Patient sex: F
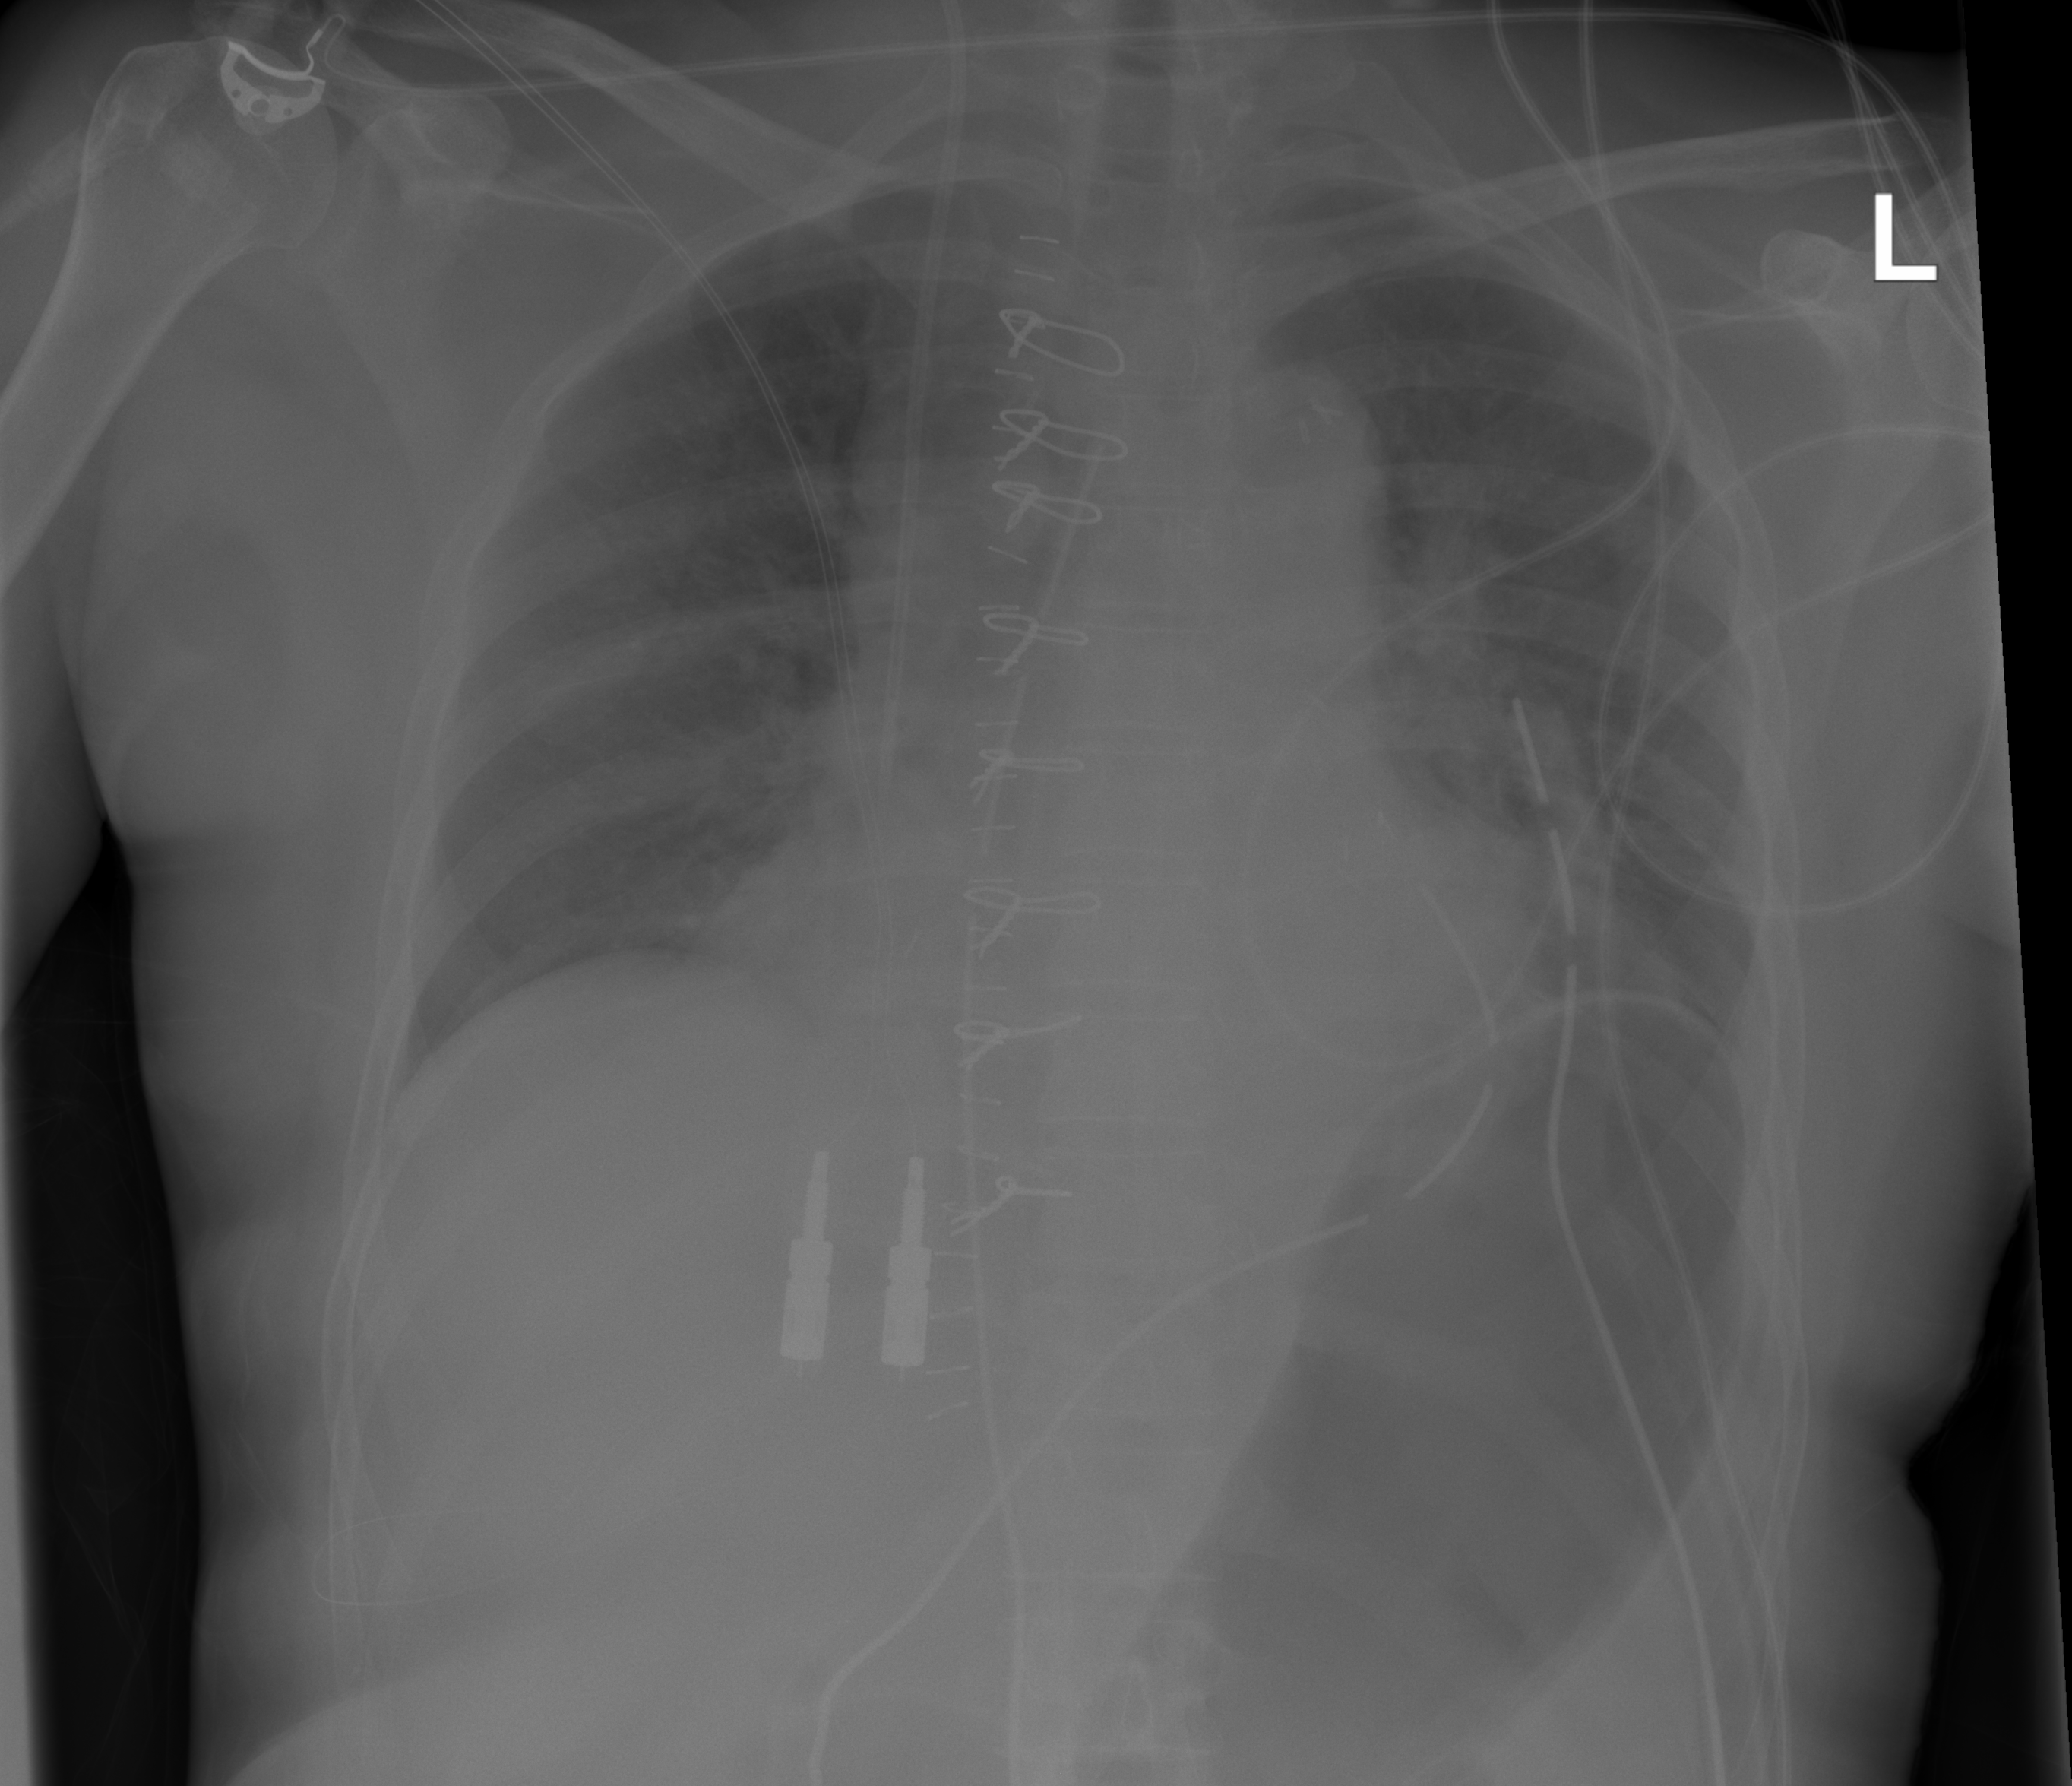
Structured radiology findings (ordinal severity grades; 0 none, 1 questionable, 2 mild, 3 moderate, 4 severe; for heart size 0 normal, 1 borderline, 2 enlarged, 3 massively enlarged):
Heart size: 0
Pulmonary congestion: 0
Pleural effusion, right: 0
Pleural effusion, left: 0
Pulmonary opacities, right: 0
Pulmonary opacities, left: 0
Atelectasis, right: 1
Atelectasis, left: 1